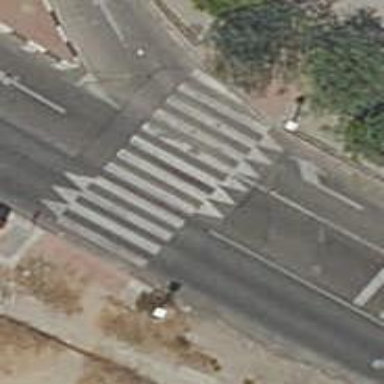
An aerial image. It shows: Uncontrolled crossing with traffic calming table.